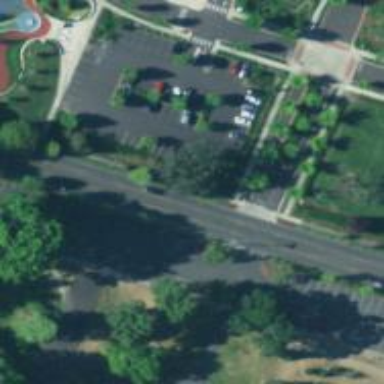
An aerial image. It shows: Secondary road with sidewalk on the left.